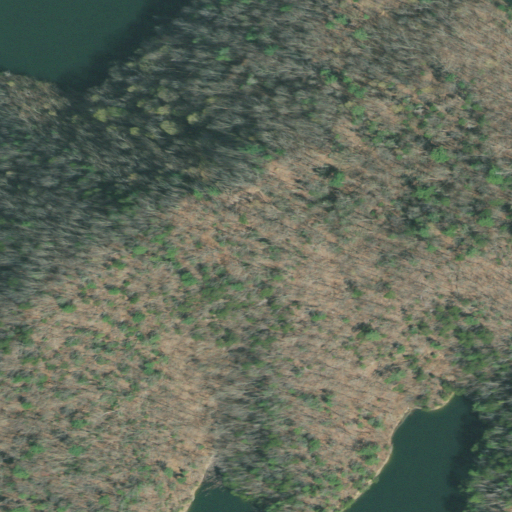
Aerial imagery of mountain in Tennessee named Grandfather Knob containing deciduous forest, open water, shrub, and grassland